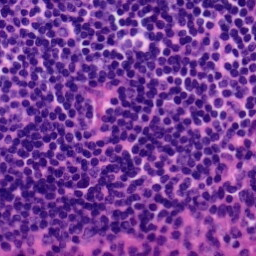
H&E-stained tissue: Tonsil